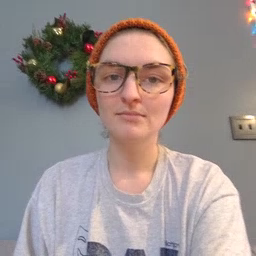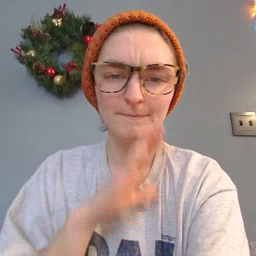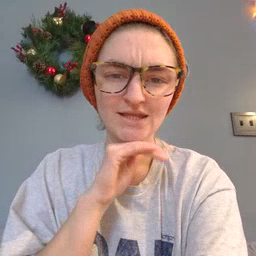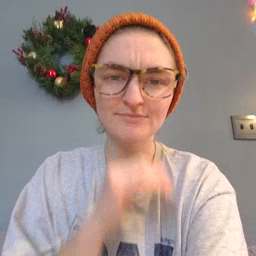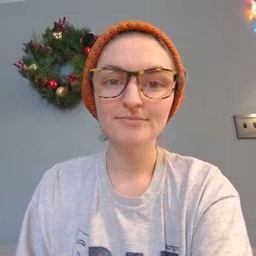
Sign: pig